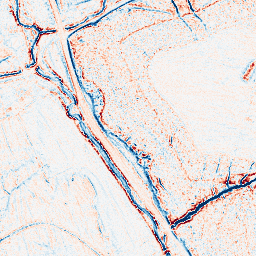
Category: edge_preserving
Decomposition family: anisotropic_diffusion
Decomposition parameters: iterations: 5
kappa: 100
gamma: 0.2
Upsampling method: bspline
Upsampling parameters: scale: 8
Upsampling scale: 8